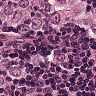
Metastatic tissue present: yes